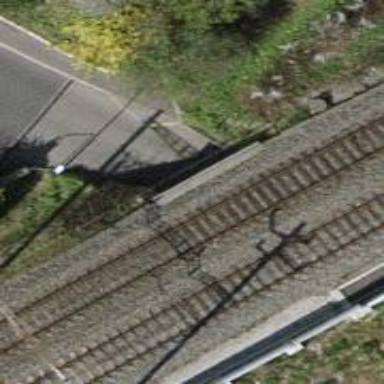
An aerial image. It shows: Railway bridge with electrified tracks and single rail.